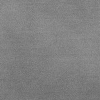
Atmospheric dust classification: dusty